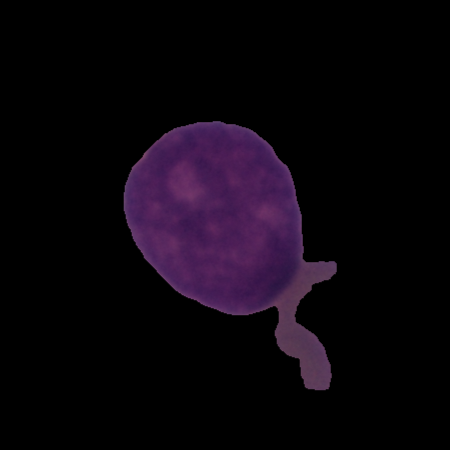
Label: cancer